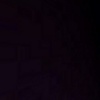
Label: space